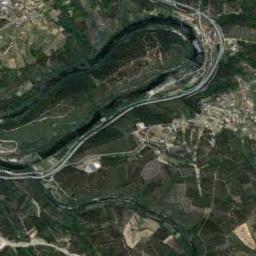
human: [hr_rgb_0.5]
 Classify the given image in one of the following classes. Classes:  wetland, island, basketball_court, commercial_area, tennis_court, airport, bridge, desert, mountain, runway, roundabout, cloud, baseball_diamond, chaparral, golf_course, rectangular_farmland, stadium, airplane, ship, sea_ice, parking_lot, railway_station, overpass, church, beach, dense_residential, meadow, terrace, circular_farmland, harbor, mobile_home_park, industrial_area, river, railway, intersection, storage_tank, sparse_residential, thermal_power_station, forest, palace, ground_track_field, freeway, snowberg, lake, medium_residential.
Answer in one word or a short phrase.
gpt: river